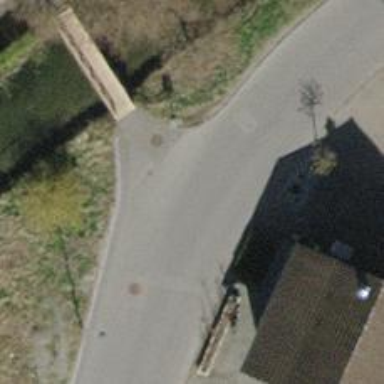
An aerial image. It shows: Footway with concrete surface.